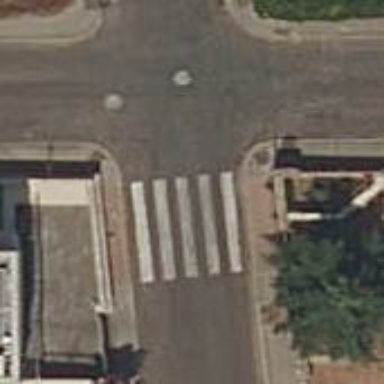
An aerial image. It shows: Marked road crossing.